Question: I'm trying to implement artificial neural networks in c# but I don't completely understand what the purpose of the input layer is. It doesn't do any processing since the connection between its neurons and the input has no weights.
Consider the following code:
'''
//Network
public void Compute(float[] input) {
layers[0].Compute(input);
for (int i = 1; i < layers.Length; i++) {
layers[i].Compute(layers[i - 1].Output);
}
}
//Layer
public void Compute(float[] input) {
for (int i = 0; i < neurons.Length; i++) {
output[i] = neurons[i].Compute(input);
}
}
//Neuron
public float Compute(float[] Input) {
float output = 0.0f;
for (int i = 0; i < Input.Length; i++) {
output += Input[i] * weights[i];
}
return (output);
}
'''
When adding layers to the network, I don't need to add the input layer since the input array gets passed to the hidden/output layer directly. Is that correct? If it is, then it seems that the AForge.Net library is doing it wrong. The AForge library adds the input layer to the network but it also adds weights to the connection.
To sum up, take a look at these three network diagrams:

Which one of the three diagrams is the correct one?
I guess you could say that I am implementing a virtual input layer (Not adding it into the network, but the array of input is basically the input layer). If that's the case, how would the hoppfield network be implemented? It has one layer which is both the input and the output layer. In that case my implementation would produce wrong results, since a virtual input layer would exist. That means that a completely different implementation of the input layer is required to allow neurons to have only 1 connection with the input.
This is getting really confusing, I hope someone can clarify things for me.
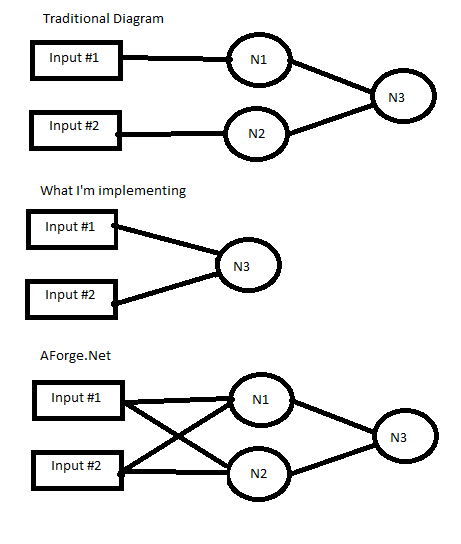
Answer: In traditional terminology, the "input layer" is a set of neurons that output the inputs, so they can be consumed by further layers that actually do computations. Input neurons don't do computations, since they don't have any input to do computations upon.
So your understanding is correct. In the "traditional" diagram, the input layer is not a "compute layer". You need to only implement the actual "compute layers".
From what I read in your post, it seems that the AForge library may simply be using different terminology, i.e. it may be refering to the first compute layer, the one that is reading the inputs, as the input layer.